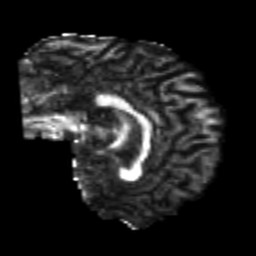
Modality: FA
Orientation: sagittal
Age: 24
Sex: male
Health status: healthy
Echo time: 0.074 s